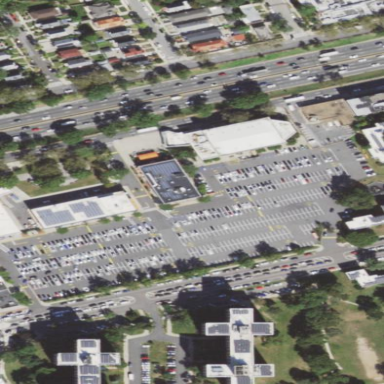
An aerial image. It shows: Parking area with surface.